Interaction volume radius: 10 \u00c5
Interaction volume height: 10 \u00c5
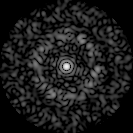
Disorder parameter: 0.8415